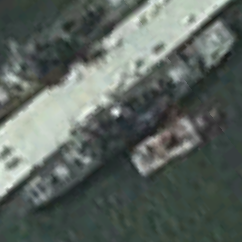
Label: destroyer